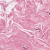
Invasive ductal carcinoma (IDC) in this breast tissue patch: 0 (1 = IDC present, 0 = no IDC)